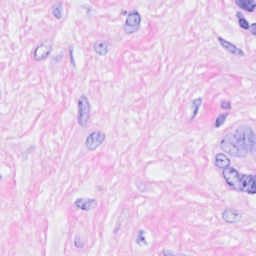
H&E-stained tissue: Breast